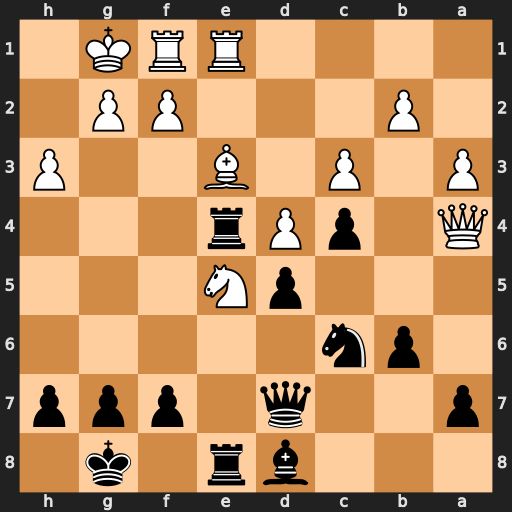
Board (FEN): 3br1k1/p2q1ppp/1pn5/3pN3/Q1pPr3/P1P1B2P/1P3PP1/4RRK1
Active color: b
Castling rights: -
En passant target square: -
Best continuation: Nxe5 Qxd7 Nxd7